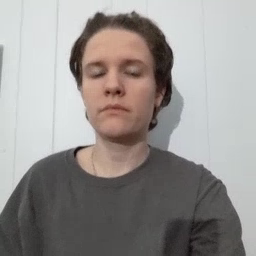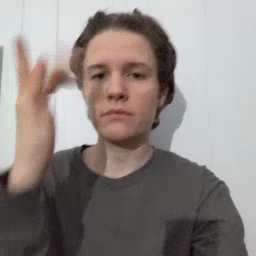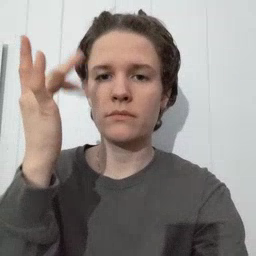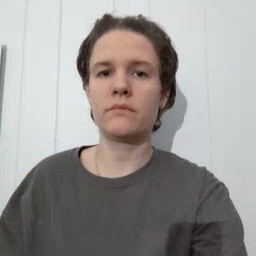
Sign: why